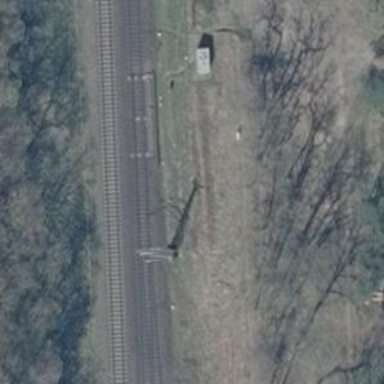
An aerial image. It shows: Railway switch with the turnout side on the left.